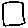
Label: square